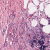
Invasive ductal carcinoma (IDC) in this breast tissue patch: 0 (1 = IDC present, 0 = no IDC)